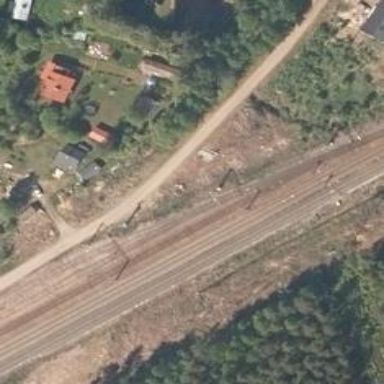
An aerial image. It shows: Wedge used for railway derailment.